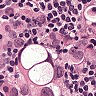
Metastatic tissue present: yes